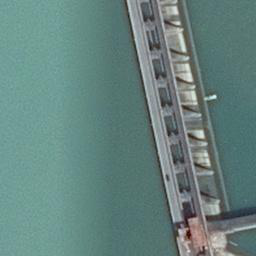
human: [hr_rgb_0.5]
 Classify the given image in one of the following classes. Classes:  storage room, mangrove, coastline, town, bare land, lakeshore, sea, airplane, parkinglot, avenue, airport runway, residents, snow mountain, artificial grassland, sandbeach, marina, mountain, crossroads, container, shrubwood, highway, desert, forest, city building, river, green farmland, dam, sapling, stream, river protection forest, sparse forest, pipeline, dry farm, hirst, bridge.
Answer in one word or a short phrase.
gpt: dam